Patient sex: M
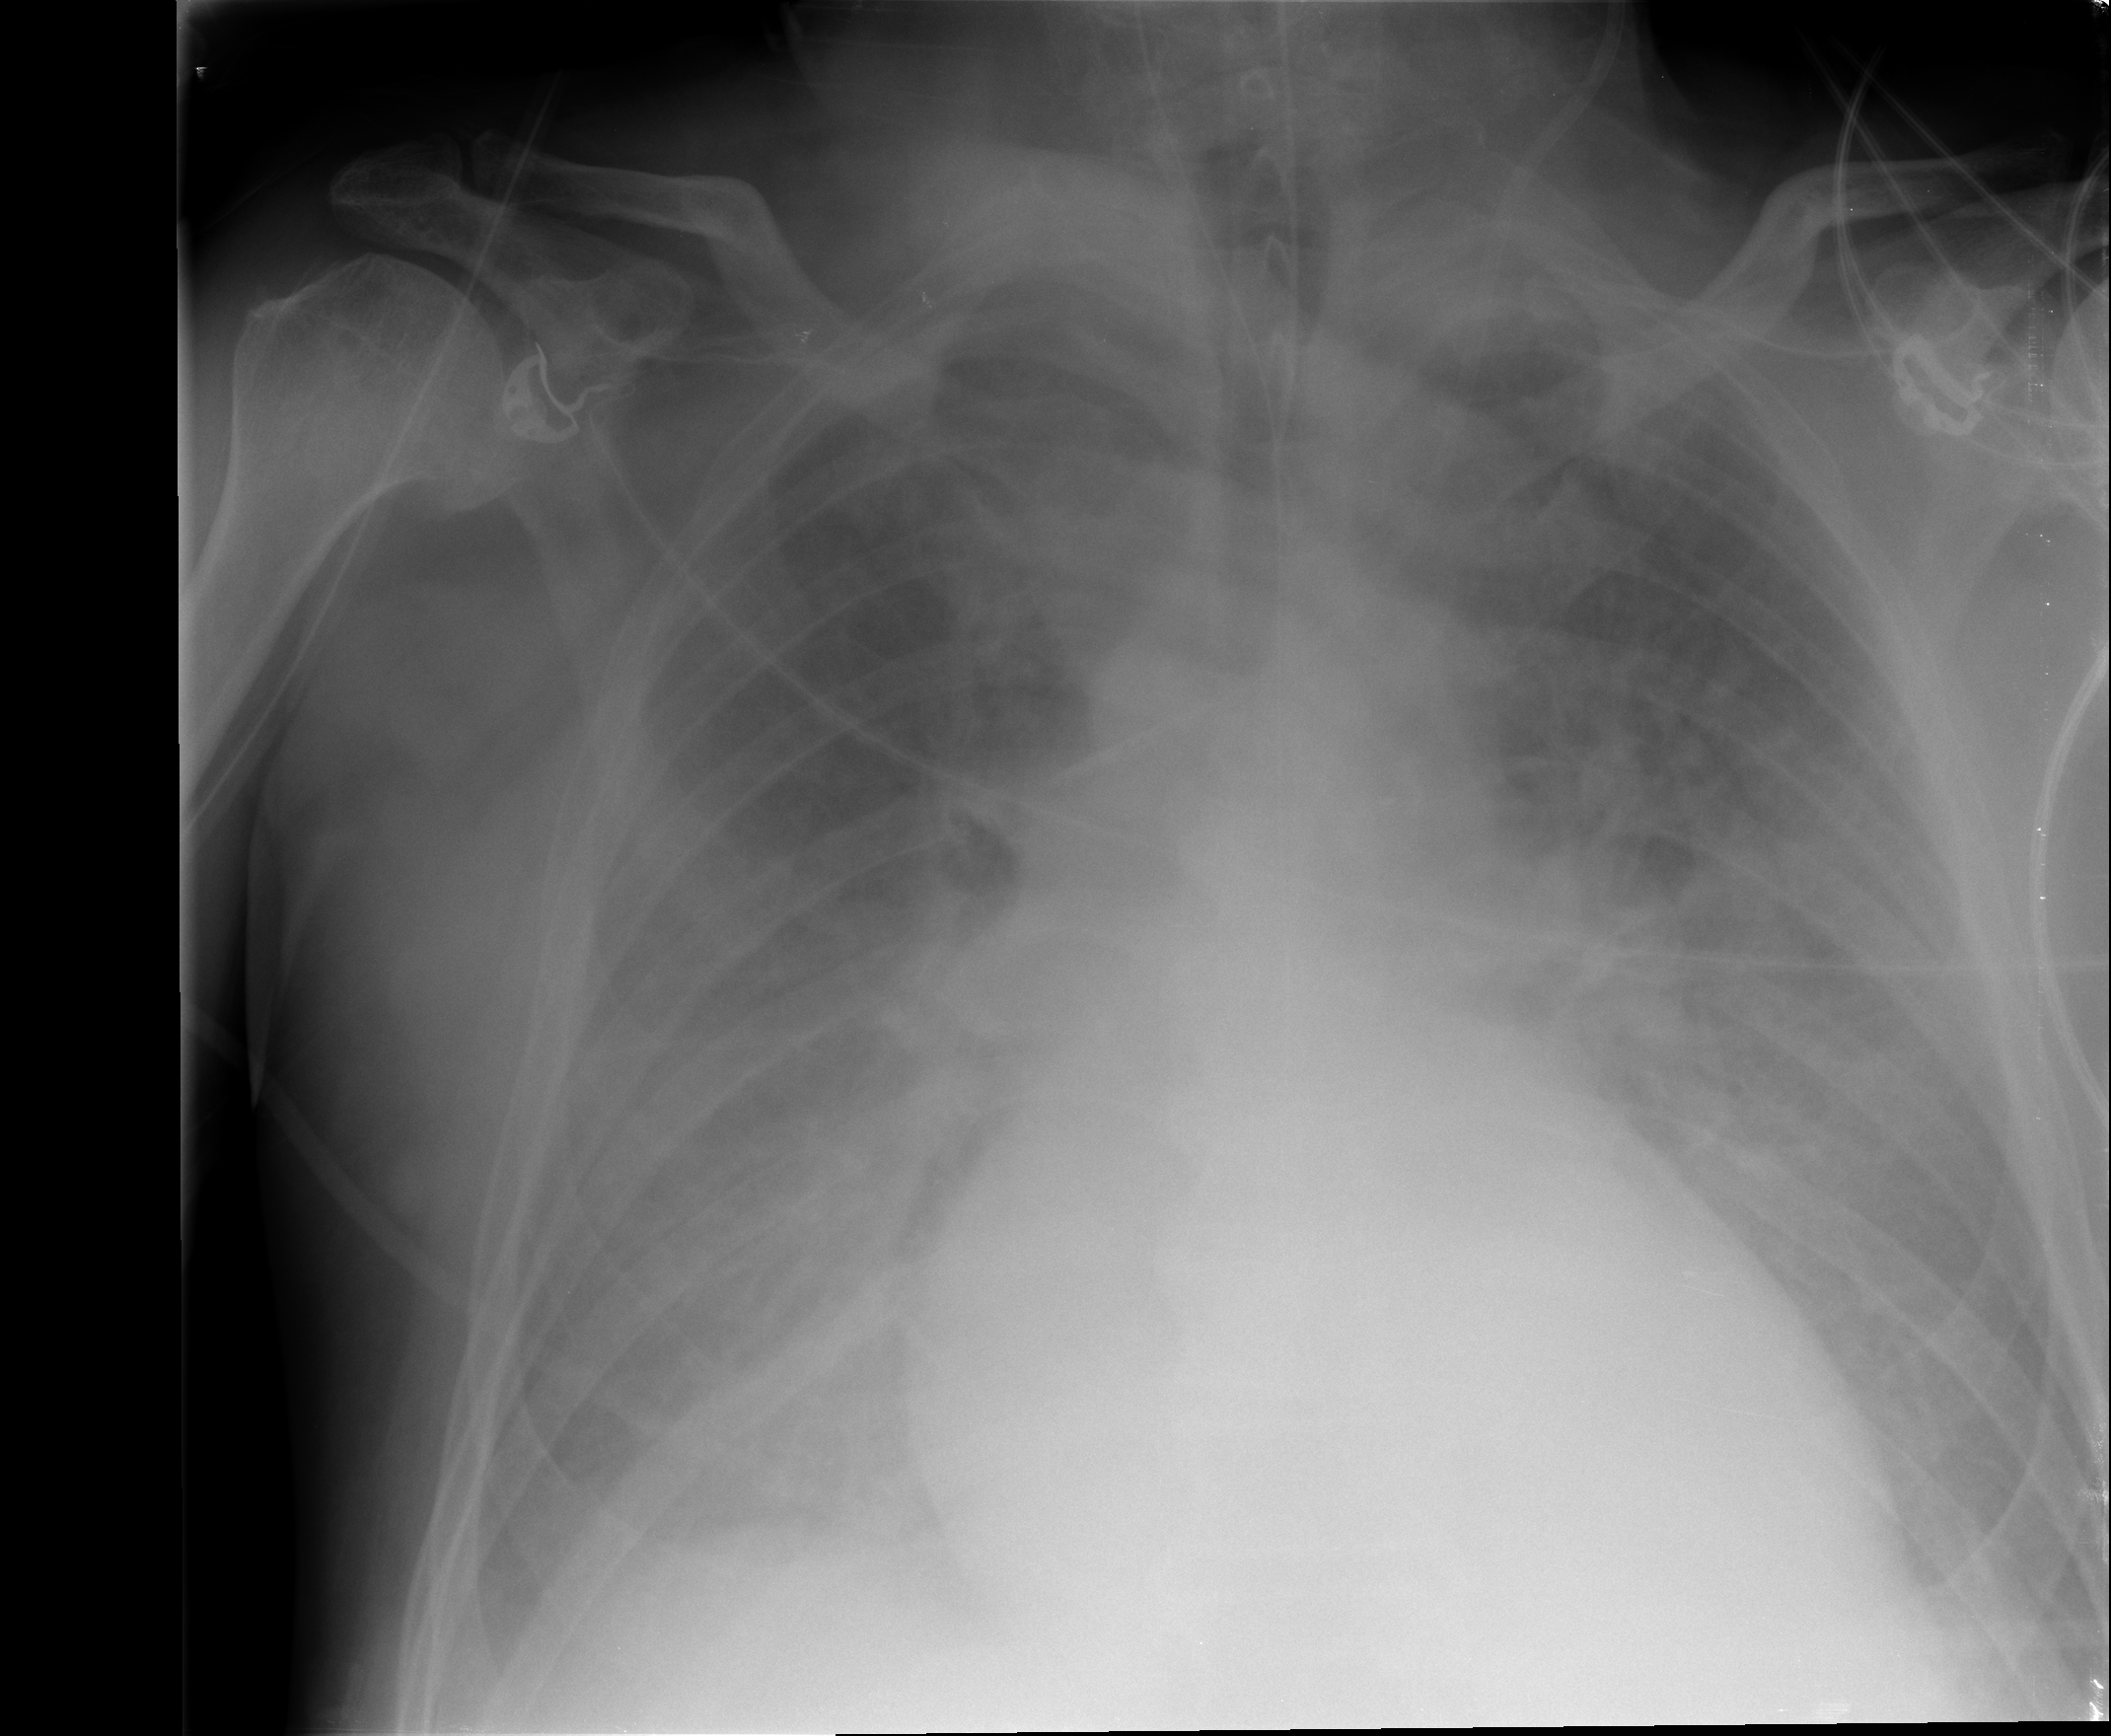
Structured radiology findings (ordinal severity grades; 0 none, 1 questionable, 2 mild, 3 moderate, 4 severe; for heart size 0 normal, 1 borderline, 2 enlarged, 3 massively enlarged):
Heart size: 2
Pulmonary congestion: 2
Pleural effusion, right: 2
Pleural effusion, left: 2
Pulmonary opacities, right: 2
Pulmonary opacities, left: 2
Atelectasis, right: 3
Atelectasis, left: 3